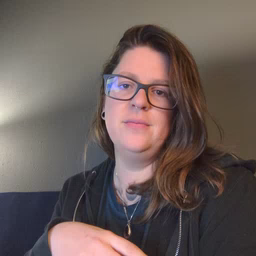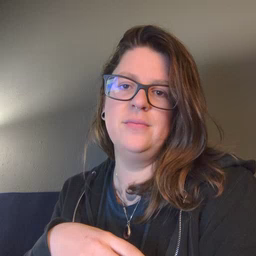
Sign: chocolate